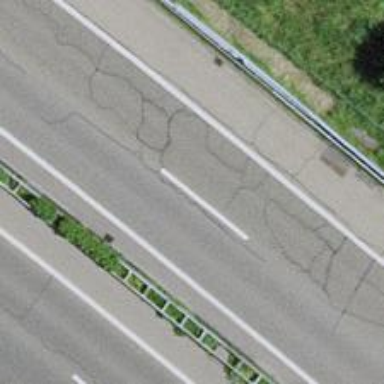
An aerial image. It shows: Motorway bridge with asphalt surface.